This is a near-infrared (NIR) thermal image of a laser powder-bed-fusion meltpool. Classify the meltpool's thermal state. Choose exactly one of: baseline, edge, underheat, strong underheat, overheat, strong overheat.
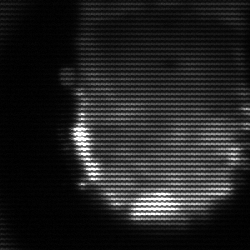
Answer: baseline